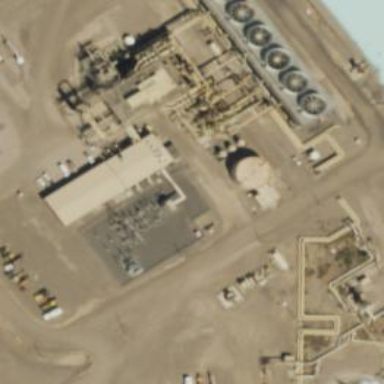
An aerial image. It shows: Transmission substation.